Interaction volume radius: 10 \u00c5
Interaction volume height: 20 \u00c5
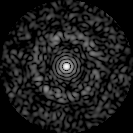
Disorder parameter: 0.8429